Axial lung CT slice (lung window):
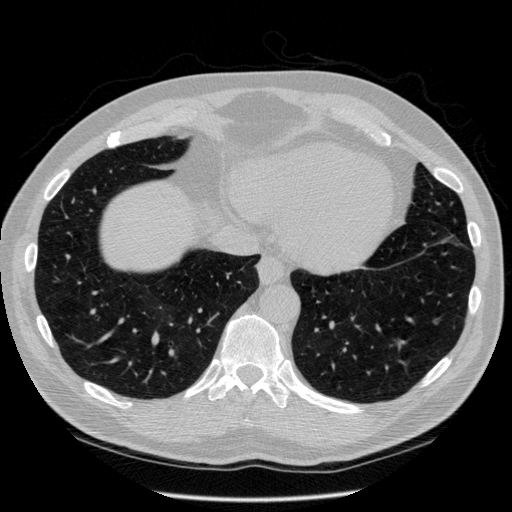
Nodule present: no